Question: I want to make TextBlock like this

But,
'''
aTextBlock.BeginAnimation(Button.MarginProperty, myDoubleAnimation);
'''
get this error
> 'System.Windows.Media.Animation.DoubleAnimation' cannot be used to animate the 'Margin' property of type 'System.Windows.Thickness'.
I have test in Xaml and get same error:
'''
<Border CornerRadius="8" Background="Red" Margin="352,173,214,368">
<TextBlock x:Name="TestB"
Text="{Binding ElementName=MTxt,Path=Text,NotifyOnSourceUpdated=True}"
Margin="0,0,0,0"
HorizontalAlignment="Center"
Foreground="White"
FontWeight="Bold"
FontSize="16">
<TextBlock.Triggers>
<EventTrigger RoutedEvent="TextBlock.Loaded">
<BeginStoryboard>
<Storyboard>
<DoubleAnimation
Storyboard.TargetName="TestB"
Storyboard.TargetProperty="(TextBlock.Margin)"
To="2"
Duration="0:0:1" AutoReverse="True"
RepeatBehavior="2" />
</Storyboard>
</BeginStoryboard>
</EventTrigger>
</TextBlock.Triggers>
</TextBlock>
</Border>
'''
What is your idea?
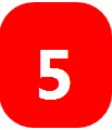
Answer: You need to use <URL> for this. 'DoubleAnimation' is for properties of 'Double' type.
'''
<TextBlock.Triggers>
<EventTrigger RoutedEvent="TextBlock.Loaded">
<BeginStoryboard>
<Storyboard>
<ThicknessAnimation
Storyboard.TargetName="TestB"
Storyboard.TargetProperty="(TextBlock.Margin)"
To="2"
Duration="0:0:1" AutoReverse="True"
RepeatBehavior="2" />
</Storyboard>
</BeginStoryboard>
</EventTrigger>
</TextBlock.Triggers>
'''